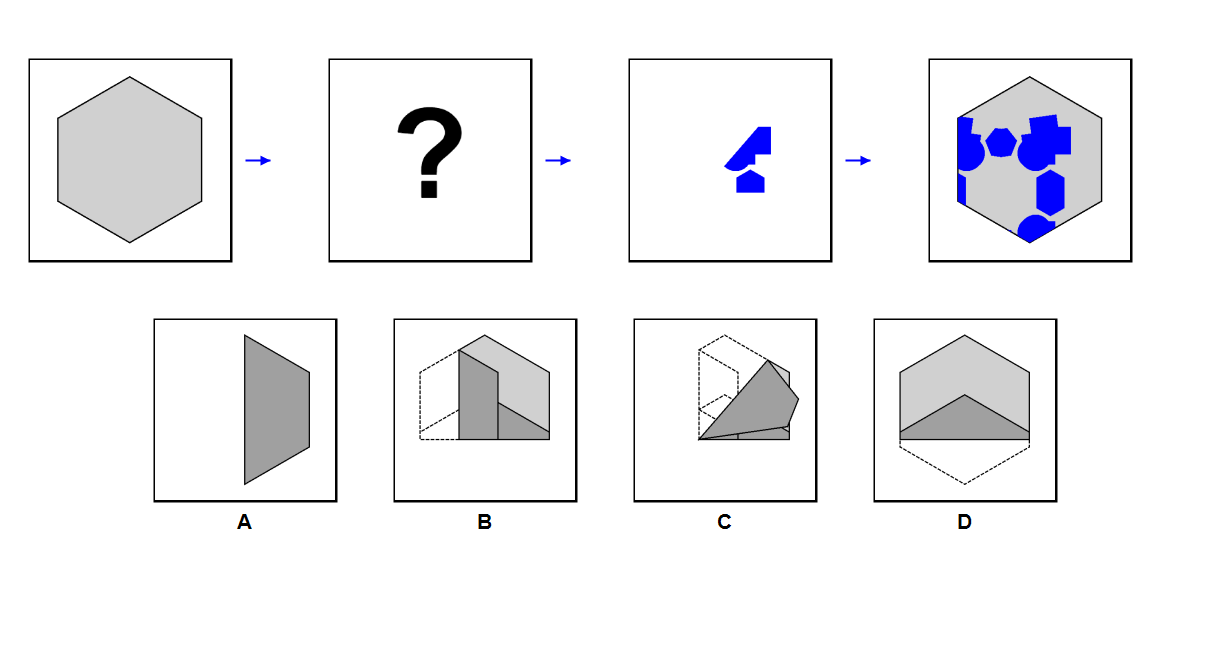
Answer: A